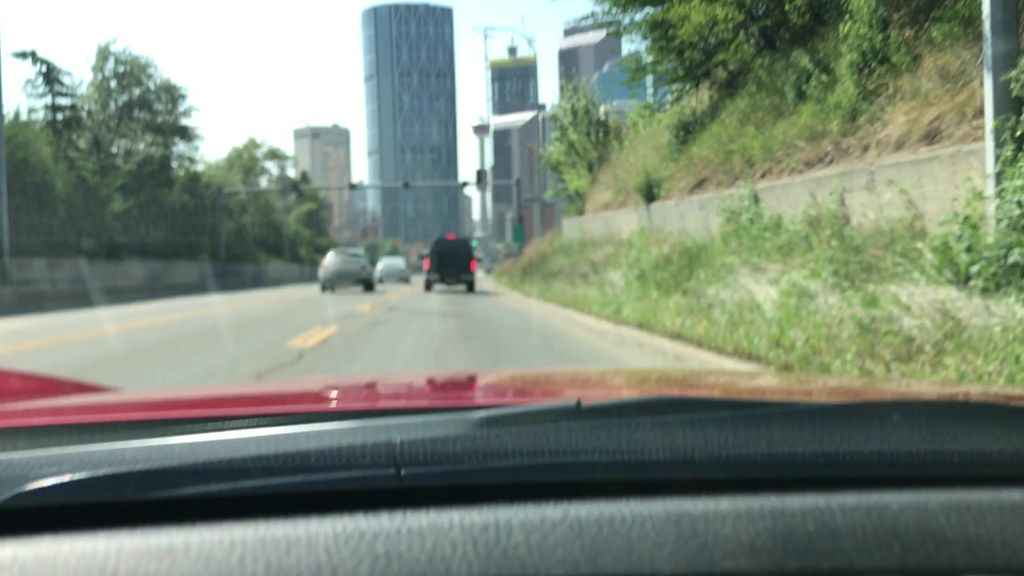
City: calgary